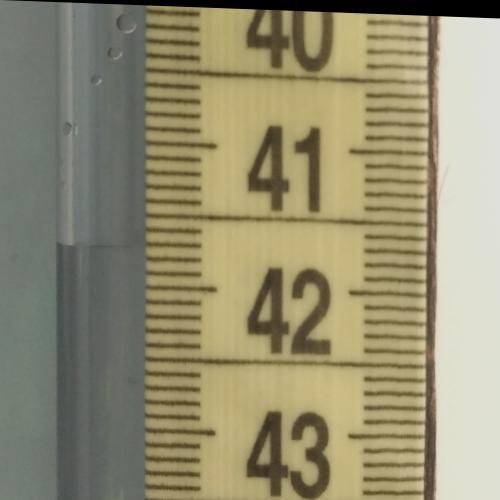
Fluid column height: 41.7 cm